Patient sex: F
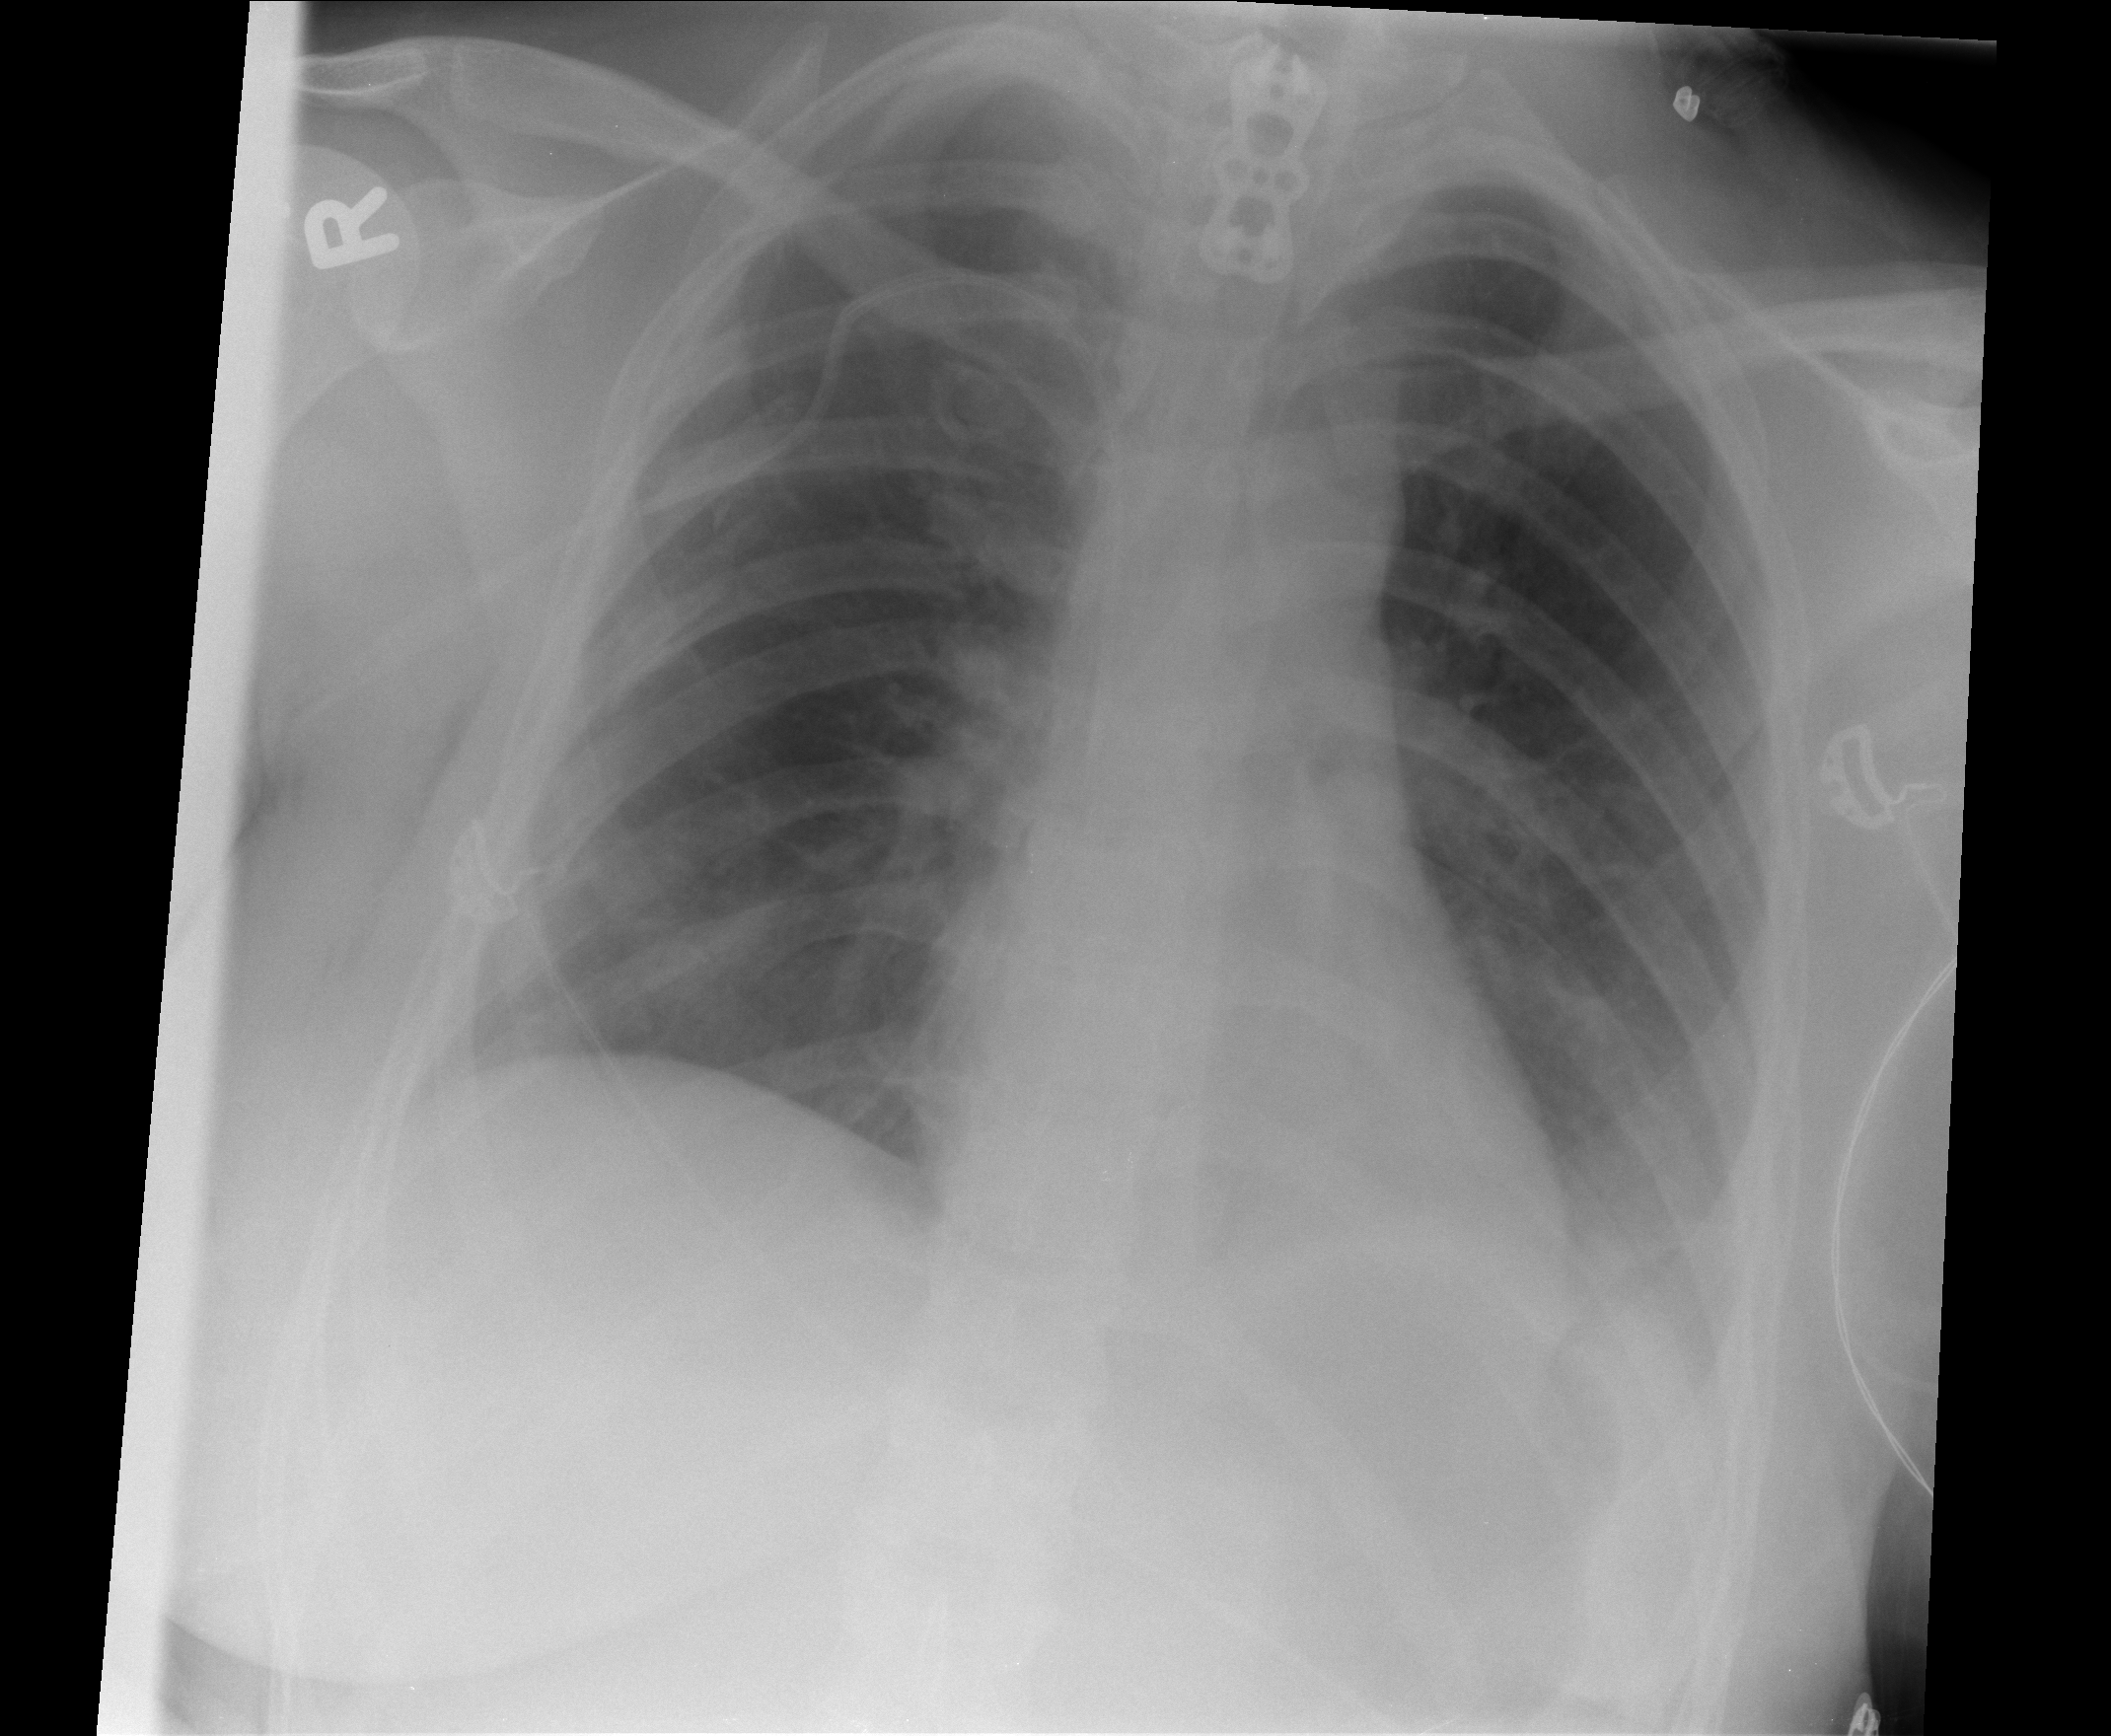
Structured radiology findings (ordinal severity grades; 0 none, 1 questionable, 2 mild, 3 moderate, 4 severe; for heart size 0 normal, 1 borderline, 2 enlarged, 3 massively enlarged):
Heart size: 0
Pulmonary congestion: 2
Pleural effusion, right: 0
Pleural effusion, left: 2
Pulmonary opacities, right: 1
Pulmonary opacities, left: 0
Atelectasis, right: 2
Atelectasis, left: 0